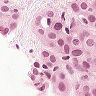
Metastatic tissue present: yes